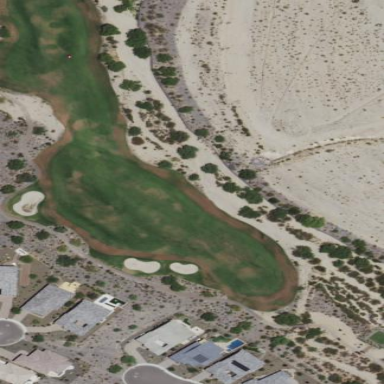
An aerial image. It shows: Area of rough grass used for golf.